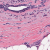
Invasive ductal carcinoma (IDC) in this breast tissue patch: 1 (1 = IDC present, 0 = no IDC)